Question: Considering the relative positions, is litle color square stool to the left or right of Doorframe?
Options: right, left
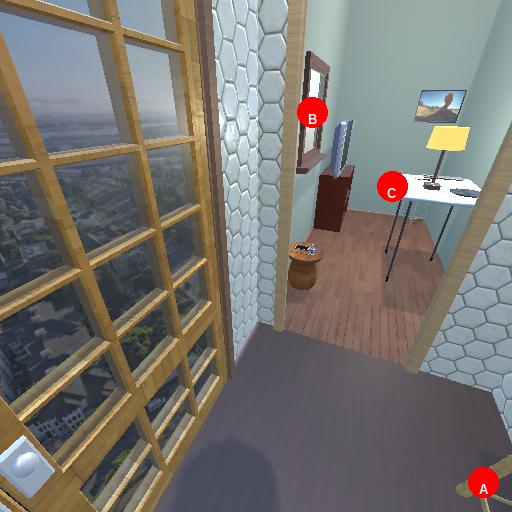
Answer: right